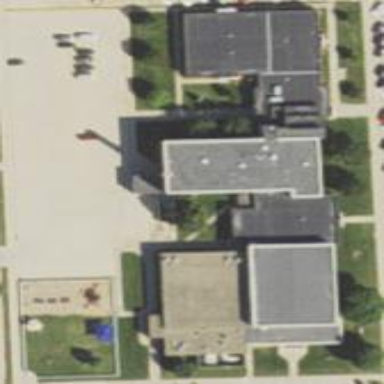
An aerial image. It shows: School.